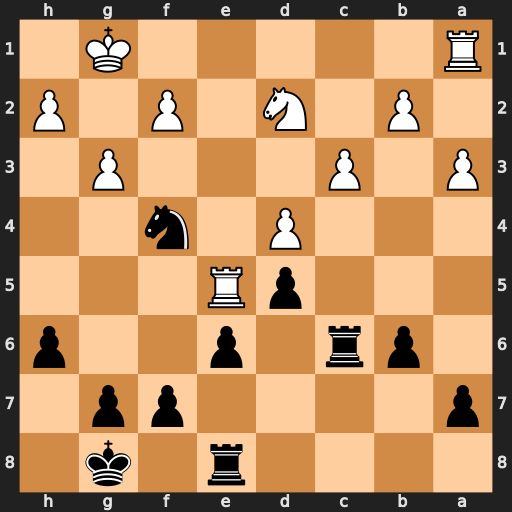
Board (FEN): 4r1k1/p4pp1/1pr1p2p/3pR3/3P1n2/P1P3P1/1P1N1P1P/R5K1
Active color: b
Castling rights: -
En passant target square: -
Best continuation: Nd3 Re3 Nxb2